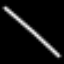
Label: line